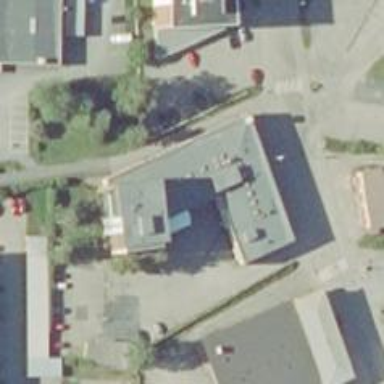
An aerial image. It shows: Part of the building is designated for commercial use.